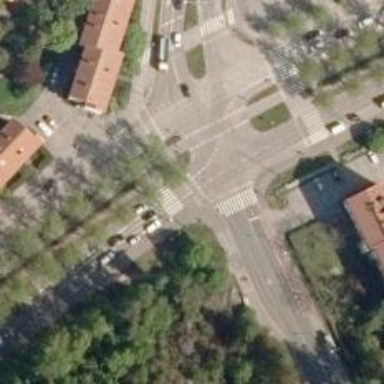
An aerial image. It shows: Crossing on asphalt cycleway.